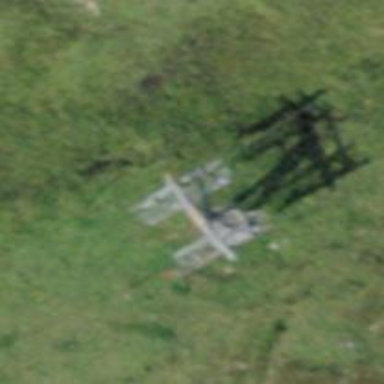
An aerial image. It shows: Pylon for aerialway.